Question: Hi i have written the following code to download images into my app.
'''
public class ImageDownloader
{
private static final int DELAY_BEFORE_PURGE = 10000;
private static final int HARD_CACHE_CAPACITY = 10;
private static final String LOG_TAG = "ImageDownloader";
@SuppressWarnings("unchecked")
private static final ConcurrentHashMap<String, SoftReference<Bitmap>> sSoftBitmapCache = new ConcurrentHashMap<String, SoftReference<Bitmap>>(5);
private Mode1 mode = Mode1.CORRECT;
private final Handler purgeHandler = new Handler();
private final Runnable purger = new Runnable()
{
public void run()
{
ImageDownloader.this.clearCache();
}
};
private final HashMap<String, Bitmap> sHardBitmapCache = new LinkedHashMap(5, 0.75F, true)
{
protected boolean removeEldestEntry(Map.Entry<String, Bitmap> paramAnonymousEntry)
{
if (size() > 10)
ImageDownloader.sSoftBitmapCache.put((String)paramAnonymousEntry.getKey(), new SoftReference((Bitmap)paramAnonymousEntry.getValue()));
for (boolean bool = true; ; bool = false)
return bool;
}
};
private Bitmap localObject2; private void addBitmapToCache(String paramString, Bitmap paramBitmap)
{
if (paramBitmap != null)
synchronized (this.sHardBitmapCache)
{
this.sHardBitmapCache.put(paramString, paramBitmap);
}
}
private static boolean cancelPotentialDownload(String paramString, ImageView paramImageView)
{
boolean bool = true;
BitmapDownloaderTask localBitmapDownloaderTask = getBitmapDownloaderTask(paramImageView);
if (localBitmapDownloaderTask != null)
{
String str = localBitmapDownloaderTask.url;
if ((str != null) && (str.equals(paramString)))
break label39;
localBitmapDownloaderTask.cancel(bool);
}
while (true)
{
return bool;
label39: bool = false;
}
}
private void forceDownload(String paramString, ImageView paramImageView)
{
if (paramString == null)
paramImageView.setImageDrawable(null);
while (true)
{
return;
if (cancelPotentialDownload(paramString, paramImageView))
switch ($SWITCH_TABLE$org$fluturasymphony$recommendation$ImageDownloader$Mode()[this.mode.ordinal()])
{
default:
break;
case 1:
Bitmap localBitmap = downloadBitmap(paramString);
addBitmapToCache(paramString, localBitmap);
paramImageView.setImageBitmap(localBitmap);
break;
case 2:
paramImageView.setMinimumHeight(156);
new BitmapDownloaderTask(paramImageView).execute(new String[] { paramString });
break;
case 3:
BitmapDownloaderTask localBitmapDownloaderTask = new BitmapDownloaderTask(paramImageView);
paramImageView.setImageDrawable(new DownloadedDrawable(localBitmapDownloaderTask));
paramImageView.setMinimumHeight(156);
localBitmapDownloaderTask.execute(new String[] { paramString });
}
}
}
private int[] $SWITCH_TABLE$org$fluturasymphony$recommendation$ImageDownloader$Mode() {
// TODO Auto-generated method stub
return null;
}
private static BitmapDownloaderTask getBitmapDownloaderTask(ImageView paramImageView)
{
Drawable localDrawable;
if (paramImageView != null)
{
localDrawable = paramImageView.getDrawable();
if (!(localDrawable instanceof DownloadedDrawable));
}
for (BitmapDownloaderTask localBitmapDownloaderTask = ((DownloadedDrawable)localDrawable).getBitmapDownloaderTask(); ; localBitmapDownloaderTask = null)
return localBitmapDownloaderTask;
}
private Bitmap getBitmapFromCache(String paramString)
{
synchronized (this.sHardBitmapCache)
{
Bitmap localBitmap1 = (Bitmap)this.sHardBitmapCache.get(paramString);
if (localBitmap1 != null)
{
this.sHardBitmapCache.remove(paramString);
this.sHardBitmapCache.put(paramString, localBitmap1);
localObject2 = localBitmap1;
}
else
{
SoftReference localSoftReference = (SoftReference)sSoftBitmapCache.get(paramString);
if (localSoftReference != null)
{
Bitmap localBitmap2 = (Bitmap)localSoftReference.get();
if (localBitmap2 != null)
localObject2 = localBitmap2;
}
}
}
sSoftBitmapCache.remove(paramString);
Object localObject2 = null;
return (Bitmap) localObject2;
}
private void resetPurgeTimer()
{
this.purgeHandler.removeCallbacks(this.purger);
this.purgeHandler.postDelayed(this.purger, 10000L);
}
public void clearCache()
{
this.sHardBitmapCache.clear();
sSoftBitmapCache.clear();
}
public void download(String paramString, ImageView paramImageView)
{
resetPurgeTimer();
Bitmap localBitmap = getBitmapFromCache(paramString);
if (localBitmap == null)
forceDownload(paramString, paramImageView);
while (true)
{
return;
cancelPotentialDownload(paramString, paramImageView);
paramImageView.setImageBitmap(localBitmap);
}
}
// ERROR //
Bitmap downloadBitmap(String paramString)
{
// Byte code:
// 0: aload_0
// 1: getfield 65 org/fluturasymphony/recommendation/ImageDownloader:mode Lorg/fluturasymphony/recommendation/ImageDownloader$Mode;
// 4: getstatic 48 org/fluturasymphony/recommendation/ImageDownloader$Mode:NO_ASYNC_TASK Lorg/fluturasymphony/recommendation/ImageDownloader$Mode;
// 7: if_acmpne +107 -> 114
// 10: new 213 org/apache/http/impl/client/DefaultHttpClient
// 13: dup
// 14: invokespecial 214 org/apache/http/impl/client/DefaultHttpClient:<init> ()V
// 17: astore_2
// 18: new 216 org/apache/http/client/methods/HttpGet
// 21: dup
// 22: aload_1
// 23: invokespecial 219 org/apache/http/client/methods/HttpGet:<init> (Ljava/lang/String;)V
// 26: astore_3
// 27: aload_2
// 28: aload_3
// 29: invokeinterface 224 2 0
// 34: astore 15
// 36: aload 15
// 38: invokeinterface 230 1 0
// 43: invokeinterface 235 1 0
// 48: istore 16
// 50: iload 16
// 52: sipush 200
// 55: if_icmpeq +69 -> 124
// 58: ldc 15
// 60: new 237 java/lang/StringBuilder
// 63: dup
// 64: ldc 239
// 66: invokespecial 240 java/lang/StringBuilder:<init> (Ljava/lang/String;)V
// 69: iload 16
// 71: invokevirtual 244 java/lang/StringBuilder:append (I)Ljava/lang/StringBuilder;
// 74: ldc 246
// 76: invokevirtual 249 java/lang/StringBuilder:append (Ljava/lang/String;)Ljava/lang/StringBuilder;
// 79: aload_1
// 80: invokevirtual 249 java/lang/StringBuilder:append (Ljava/lang/String;)Ljava/lang/StringBuilder;
// 83: invokevirtual 253 java/lang/StringBuilder:toString ()Ljava/lang/String;
// 86: invokestatic 259 android/util/Log:w (Ljava/lang/String;Ljava/lang/String;)I
// 89: pop
// 90: aload_2
// 91: instanceof 261
// 94: istore 23
// 96: aconst_null
// 97: astore 8
// 99: iload 23
// 101: ifeq +10 -> 111
// 104: aload_2
// 105: checkcast 261 android/net/http/AndroidHttpClient
// 108: invokevirtual 264 android/net/http/AndroidHttpClient:close ()V
// 111: aload 8
// 113: areturn
// 114: ldc_w 266
// 117: invokestatic 270 android/net/http/AndroidHttpClient:newInstance (Ljava/lang/String;)Landroid/net/http/AndroidHttpClient;
// 120: astore_2
// 121: goto -103 -> 18
// 124: aload 15
// 126: invokeinterface 274 1 0
// 131: astore 17
// 133: aload 17
// 135: ifnull +280 -> 415
// 138: aconst_null
// 139: astore 19
// 141: aload 17
// 143: invokeinterface 280 1 0
// 148: astore 19
// 150: new 282 org/fluturasymphony/recommendation/ImageDownloader$FlushedInputStream
// 153: dup
// 154: aload 19
// 156: invokespecial 285 org/fluturasymphony/recommendation/ImageDownloader$FlushedInputStream:<init> (Ljava/io/InputStream;)V
// 159: invokestatic 291 android/graphics/BitmapFactory:decodeStream (Ljava/io/InputStream;)Landroid/graphics/Bitmap;
// 162: astore 21
// 164: aload 19
// 166: ifnull +8 -> 174
// 169: aload 19
// 171: invokevirtual 294 java/io/InputStream:close ()V
// 174: aload 17
// 176: invokeinterface 297 1 0
// 181: aload_2
// 182: instanceof 261
// 185: ifeq +10 -> 195
// 188: aload_2
// 189: checkcast 261 android/net/http/AndroidHttpClient
// 192: invokevirtual 264 android/net/http/AndroidHttpClient:close ()V
// 195: aload 21
// 197: astore 8
// 199: goto -88 -> 111
// 202: astore 20
// 204: aload 19
// 206: ifnull +8 -> 214
// 209: aload 19
// 211: invokevirtual 294 java/io/InputStream:close ()V
// 214: aload 17
// 216: invokeinterface 297 1 0
// 221: aload 20
// 223: athrow
// 224: astore 12
// 226: aload_3
// 227: invokevirtual 300 org/apache/http/client/methods/HttpGet:abort ()V
// 230: ldc 15
// 232: new 237 java/lang/StringBuilder
// 235: dup
// 236: ldc_w 302
// 239: invokespecial 240 java/lang/StringBuilder:<init> (Ljava/lang/String;)V
// 242: aload_1
// 243: invokevirtual 249 java/lang/StringBuilder:append (Ljava/lang/String;)Ljava/lang/StringBuilder;
// 246: invokevirtual 253 java/lang/StringBuilder:toString ()Ljava/lang/String;
// 249: aload 12
// 251: invokestatic 305 android/util/Log:w (Ljava/lang/String;Ljava/lang/String;Ljava/lang/Throwable;)I
// 254: pop
// 255: aload_2
// 256: instanceof 261
// 259: istore 14
// 261: aconst_null
// 262: astore 8
// 264: iload 14
// 266: ifeq -155 -> 111
// 269: aload_2
// 270: checkcast 261 android/net/http/AndroidHttpClient
// 273: invokevirtual 264 android/net/http/AndroidHttpClient:close ()V
// 276: aconst_null
// 277: astore 8
// 279: goto -168 -> 111
// 282: astore 9
// 284: aload_3
// 285: invokevirtual 300 org/apache/http/client/methods/HttpGet:abort ()V
// 288: ldc 15
// 290: new 237 java/lang/StringBuilder
// 293: dup
// 294: ldc_w 307
// 297: invokespecial 240 java/lang/StringBuilder:<init> (Ljava/lang/String;)V
// 300: aload_1
// 301: invokevirtual 249 java/lang/StringBuilder:append (Ljava/lang/String;)Ljava/lang/StringBuilder;
// 304: invokevirtual 253 java/lang/StringBuilder:toString ()Ljava/lang/String;
// 307: invokestatic 259 android/util/Log:w (Ljava/lang/String;Ljava/lang/String;)I
// 310: pop
// 311: aload_2
// 312: instanceof 261
// 315: istore 11
// 317: aconst_null
// 318: astore 8
// 320: iload 11
// 322: ifeq -211 -> 111
// 325: aload_2
// 326: checkcast 261 android/net/http/AndroidHttpClient
// 329: invokevirtual 264 android/net/http/AndroidHttpClient:close ()V
// 332: aconst_null
// 333: astore 8
// 335: goto -224 -> 111
// 338: astore 5
// 340: aload_3
// 341: invokevirtual 300 org/apache/http/client/methods/HttpGet:abort ()V
// 344: ldc 15
// 346: new 237 java/lang/StringBuilder
// 349: dup
// 350: ldc_w 309
// 353: invokespecial 240 java/lang/StringBuilder:<init> (Ljava/lang/String;)V
// 356: aload_1
// 357: invokevirtual 249 java/lang/StringBuilder:append (Ljava/lang/String;)Ljava/lang/StringBuilder;
// 360: invokevirtual 253 java/lang/StringBuilder:toString ()Ljava/lang/String;
// 363: aload 5
// 365: invokestatic 305 android/util/Log:w (Ljava/lang/String;Ljava/lang/String;Ljava/lang/Throwable;)I
// 368: pop
// 369: aload_2
// 370: instanceof 261
// 373: istore 7
// 375: aconst_null
// 376: astore 8
// 378: iload 7
// 380: ifeq -269 -> 111
// 383: aload_2
// 384: checkcast 261 android/net/http/AndroidHttpClient
// 387: invokevirtual 264 android/net/http/AndroidHttpClient:close ()V
// 390: aconst_null
// 391: astore 8
// 393: goto -282 -> 111
// 396: astore 4
// 398: aload_2
// 399: instanceof 261
// 402: ifeq +10 -> 412
// 405: aload_2
// 406: checkcast 261 android/net/http/AndroidHttpClient
// 409: invokevirtual 264 android/net/http/AndroidHttpClient:close ()V
// 412: aload 4
// 414: athrow
// 415: aload_2
// 416: instanceof 261
// 419: istore 18
// 421: aconst_null
// 422: astore 8
// 424: iload 18
// 426: ifeq -315 -> 111
// 429: aload_2
// 430: checkcast 261 android/net/http/AndroidHttpClient
// 433: invokevirtual 264 android/net/http/AndroidHttpClient:close ()V
// 436: aconst_null
// 437: astore 8
// 439: goto -328 -> 111
//
// Exception table:
// from to target type
// 141 164 202 finally
// 27 90 224 java/io/IOException
// 124 133 224 java/io/IOException
// 169 181 224 java/io/IOException
// 209 224 224 java/io/IOException
// 27 90 282 java/lang/IllegalStateException
// 124 133 282 java/lang/IllegalStateException
// 169 181 282 java/lang/IllegalStateException
// 209 224 282 java/lang/IllegalStateException
// 27 90 338 java/lang/Exception
// 124 133 338 java/lang/Exception
// 169 181 338 java/lang/Exception
// 209 224 338 java/lang/Exception
// 27 90 396 finally
// 124 133 396 finally
// 169 181 396 finally
// 209 224 396 finally
// 226 255 396 finally
// 284 311 396 finally
// 340 369 396 finally
}
public void setMode(Mode1 paramMode)
{
this.mode = paramMode;
clearCache();
}
class BitmapDownloaderTask extends AsyncTask<String, Void, Bitmap>
{
private final WeakReference<ImageView> imageViewReference;
private String url;
public BitmapDownloaderTask(ImageView arg2)
{
Object localObject;
this.imageViewReference = new WeakReference(localObject);
}
protected Bitmap doInBackground(String[] paramArrayOfString)
{
this.url = paramArrayOfString[0];
return ImageDownloader.this.downloadBitmap(this.url);
}
protected void onPostExecute(Bitmap paramBitmap)
{
if (isCancelled())
paramBitmap = null;
ImageDownloader.this.addBitmapToCache(this.url, paramBitmap);
if (this.imageViewReference != null)
{
ImageView localImageView = (ImageView)this.imageViewReference.get();
if ((this == ImageDownloader.getBitmapDownloaderTask(localImageView)) || (ImageDownloader.this.mode != ImageDownloader.Mode1.CORRECT))
localImageView.setImageBitmap(paramBitmap);
}
}
}
static class DownloadedDrawable extends ColorDrawable
{
private final WeakReference<ImageDownloader.BitmapDownloaderTask> bitmapDownloaderTaskReference;
public DownloadedDrawable(ImageDownloader.BitmapDownloaderTask paramBitmapDownloaderTask)
{
super();
this.bitmapDownloaderTaskReference = new WeakReference<BitmapDownloaderTask>(paramBitmapDownloaderTask);
}
public ImageDownloader.BitmapDownloaderTask getBitmapDownloaderTask()
{
return (ImageDownloader.BitmapDownloaderTask)this.bitmapDownloaderTaskReference.get();
}
}
static class FlushedInputStream extends FilterInputStream
{
public FlushedInputStream(InputStream paramInputStream)
{
super(paramInputStream);
}
public long skip(long paramLong)
throws IOException
{
long l2;
for (long l1 = 0L; ; l1 += l2)
{
if (l1 >= paramLong);
do
{
return l1;
l2 = this.in.skip(paramLong - l1);
if (l2 != 0L)
break;
}
while (read() < 0);
l2 = 1L;
}
}
}
public static enum Mode1{
CORRECT ( new Mode1("CORRECT", 2),
Mode1[] arrayOfMode = new Mode1[3],
arrayOfMode[0] = NO_ASYNC_TASK,
arrayOfMode[1] = NO_DOWNLOADED_DRAWABLE,
arrayOfMode[2] = CORRECT1);
}
}
'''
The error in the above code is in the enum declaration can any1 point where i am doing wrong.
I am getting a misplaced construct error here Mode1[]...

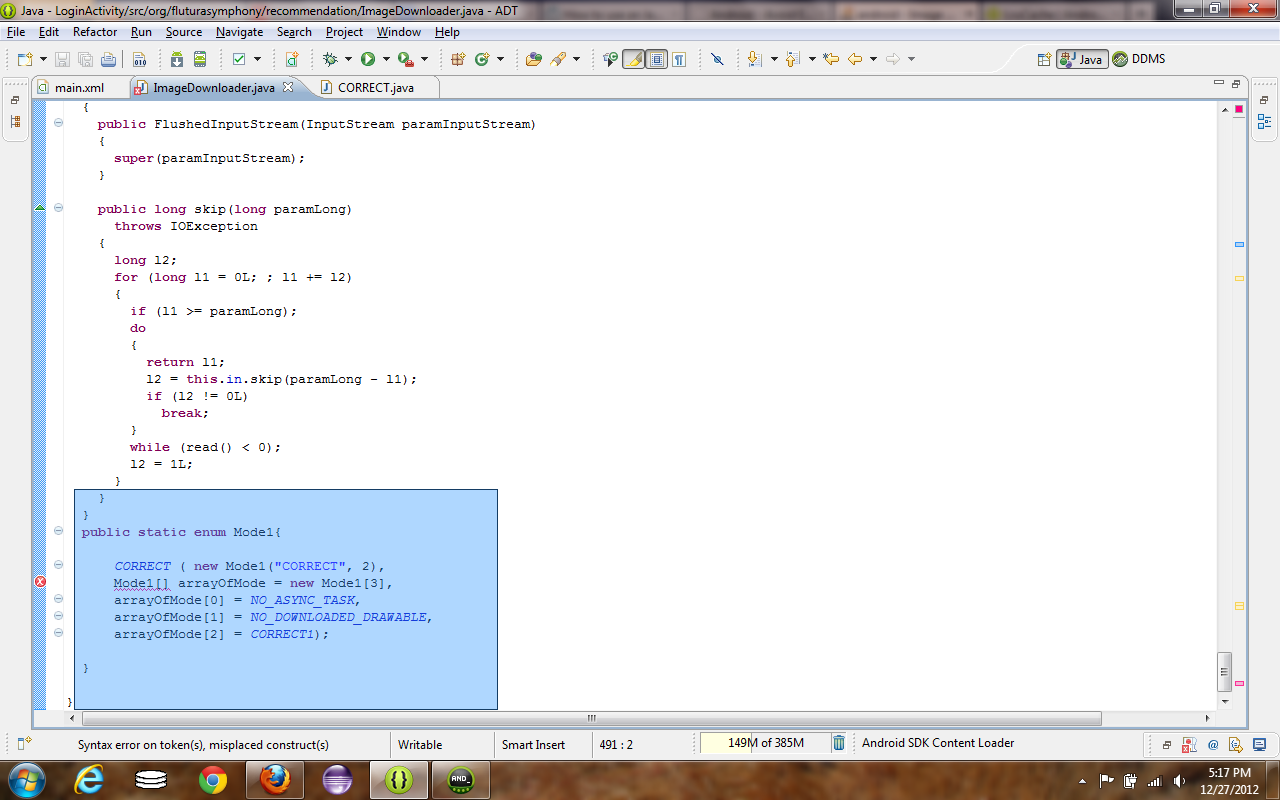
Answer: Better you can try a simple http method to achieve this. You can get the simple project to achieve this <URL>